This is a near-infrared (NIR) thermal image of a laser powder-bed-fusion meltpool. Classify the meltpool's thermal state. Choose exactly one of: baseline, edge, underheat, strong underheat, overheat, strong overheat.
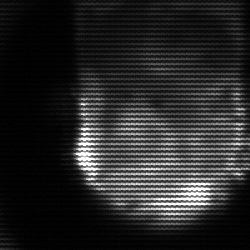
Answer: baseline